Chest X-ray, AP view. Patient: 56 years old, sex F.
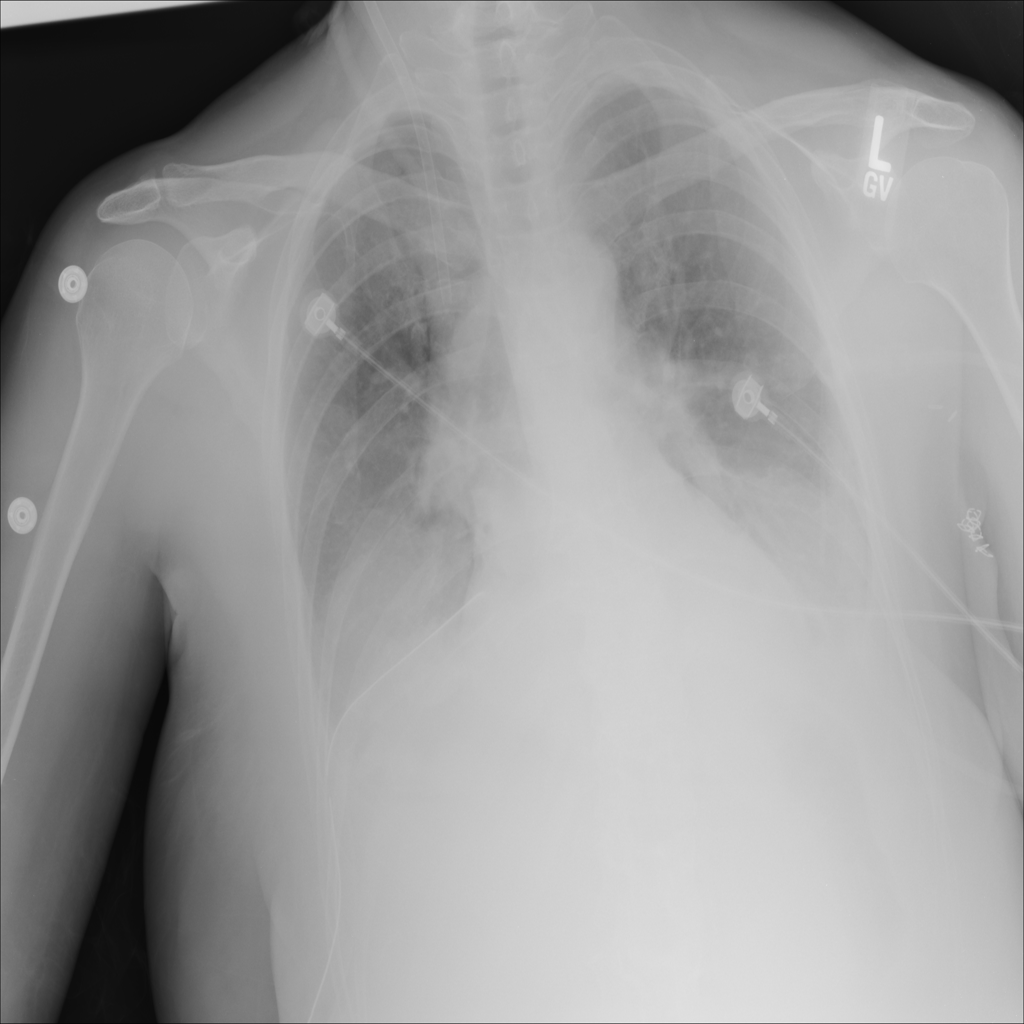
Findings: Effusion